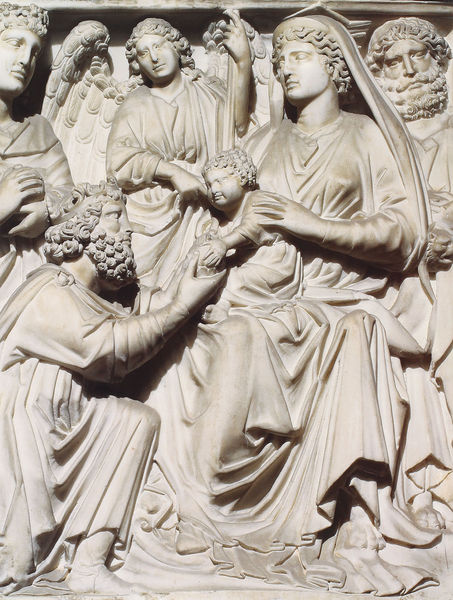
Titel: Kanzel
Künstler: Niccolò Pisano
Standort: Pisa, Baptisterium (EU - I - Toskana)
Schlagwörter: flügel, mann, weiß, menschen, marmor, mund, nase, tuch, bart, augen, falten, mensch, stein, gewand, kind, mutter, locken, engel, statue, relief, baby, könig, schoß, knien, christus, jesus, kniend, maria, madonna, anbetung, erwachsene, bartträger